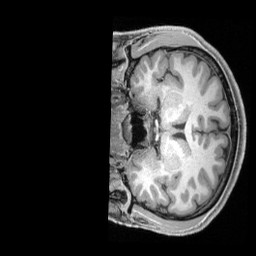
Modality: T1w
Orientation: coronal
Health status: healthy
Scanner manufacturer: siemens
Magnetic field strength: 3 T
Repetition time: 2.4 s
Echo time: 0.00201 s